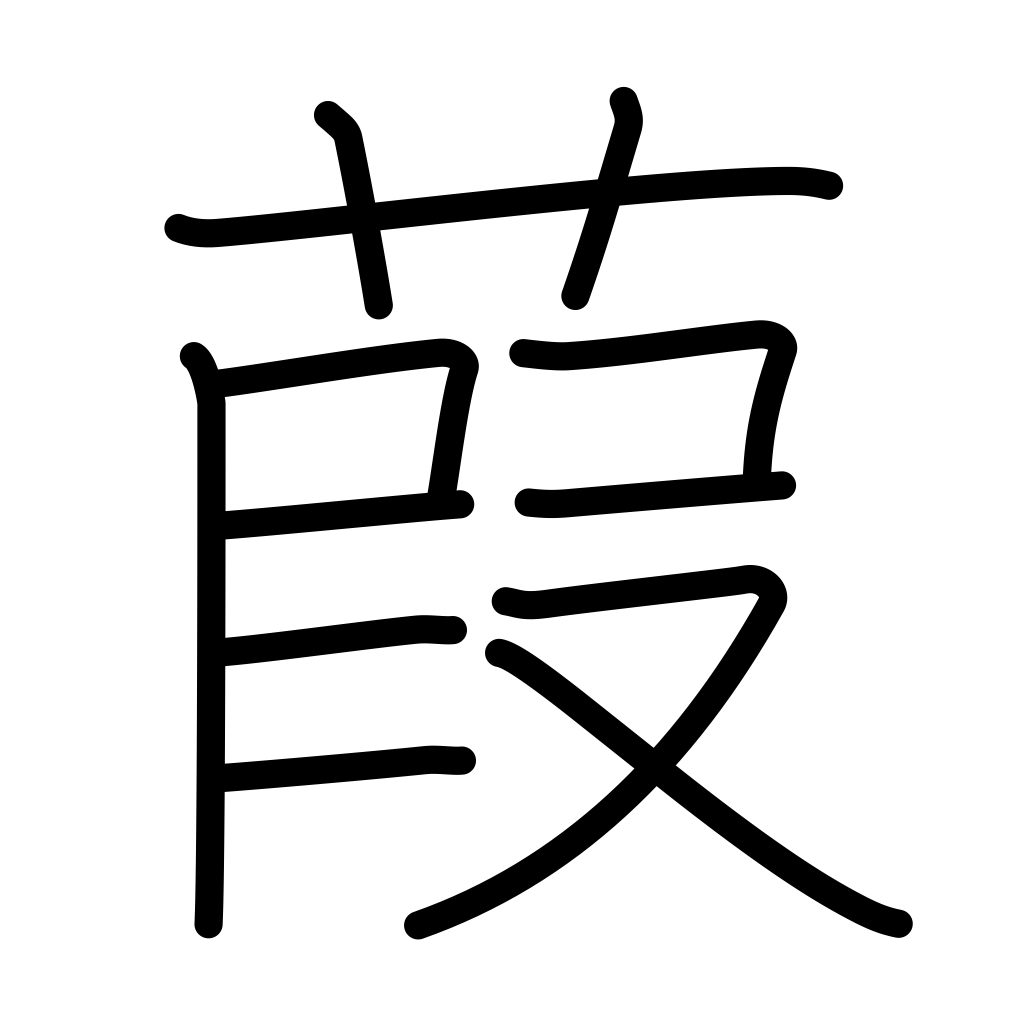
Meaning: reed